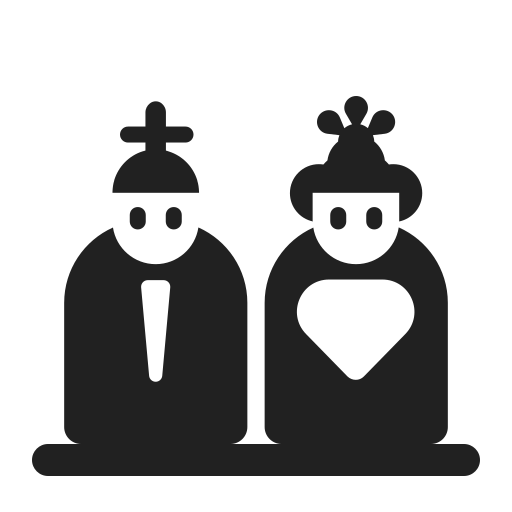
japanese dolls high contrast